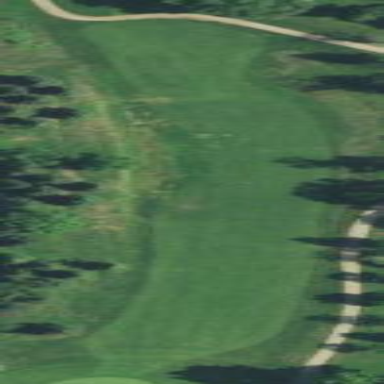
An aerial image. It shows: Grassy area designated as golf fairway.